Field crop: maize
Growth stage: 2
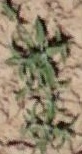
Species: atriplex